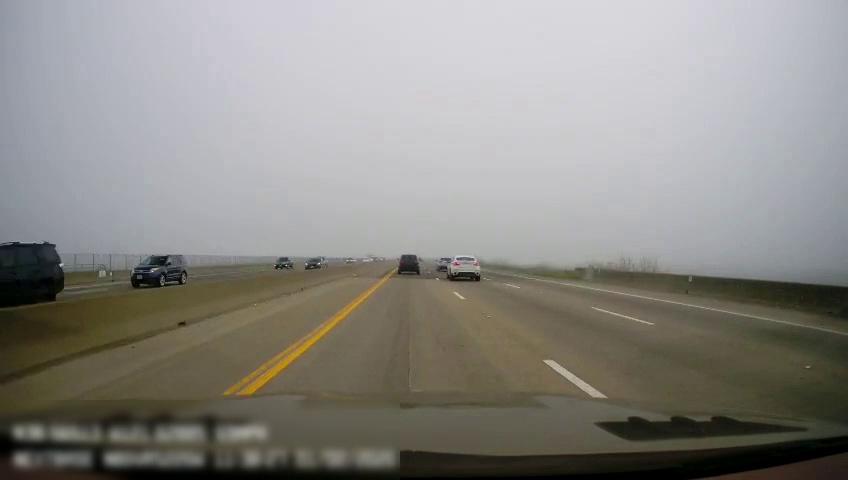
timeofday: Day
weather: Cloudy
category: Drivable Space
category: Drivable Space
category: Vehicles | SUV
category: Vehicles | SUV
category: Vehicles | Car
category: Vehicles | Car
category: Vehicles | SUV
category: Vehicles | SUV
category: Vehicles | SUV
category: Lanes | Current Lane
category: Lanes | Current Lane
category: Lanes | Alternate Lane
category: Lanes | Alternate Lane
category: Lanes | Alternate Lane
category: Lanes | Opposite Lane
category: Lanes | Opposite Lane